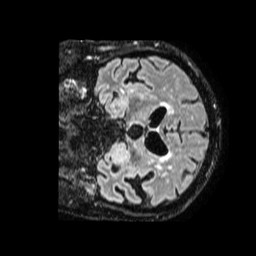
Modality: FLAIR
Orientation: coronal
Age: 70
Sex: male
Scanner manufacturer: philips
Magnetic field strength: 1.5 T
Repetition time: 4.8 s
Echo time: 0.3368 s